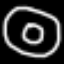
Label: donut